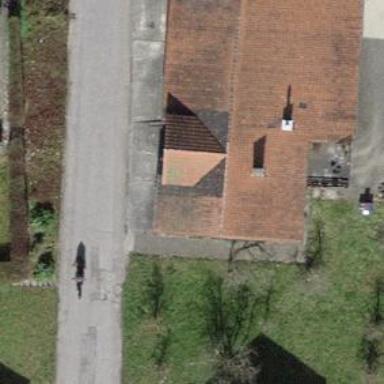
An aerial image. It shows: Farm building.